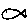
Label: fish